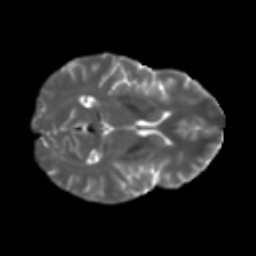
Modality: T2w
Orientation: axial
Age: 36
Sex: female
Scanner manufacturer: ge
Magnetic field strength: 3 T
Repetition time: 7.8 s
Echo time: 0.0606 s